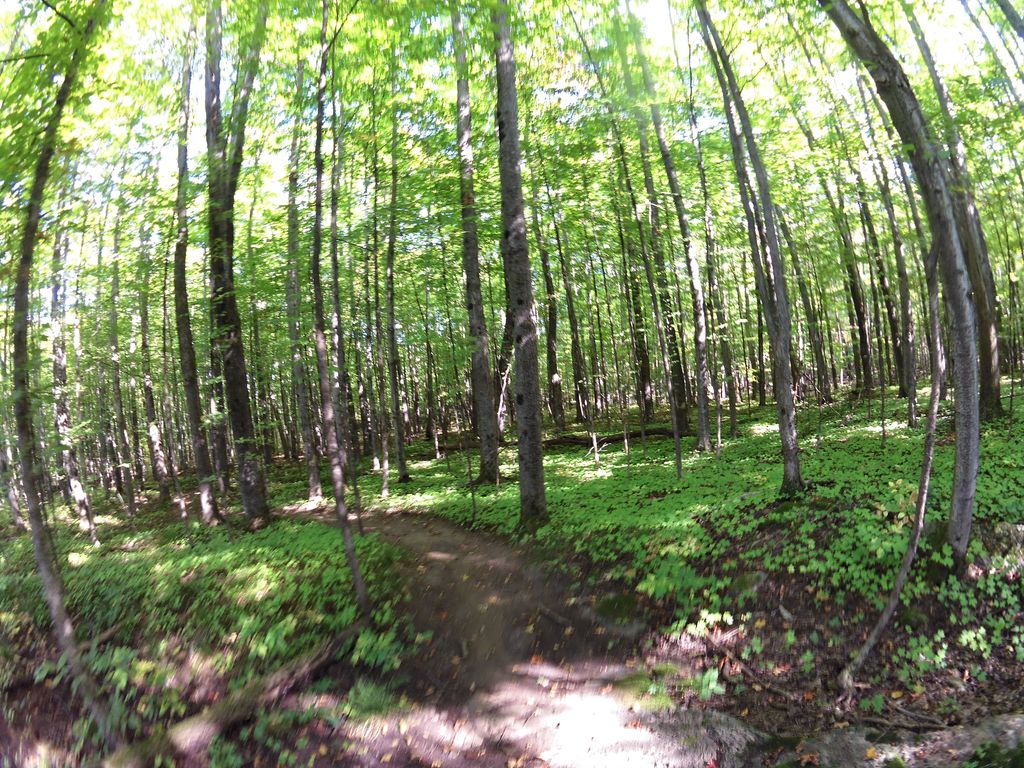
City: ottawa-gatineau